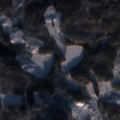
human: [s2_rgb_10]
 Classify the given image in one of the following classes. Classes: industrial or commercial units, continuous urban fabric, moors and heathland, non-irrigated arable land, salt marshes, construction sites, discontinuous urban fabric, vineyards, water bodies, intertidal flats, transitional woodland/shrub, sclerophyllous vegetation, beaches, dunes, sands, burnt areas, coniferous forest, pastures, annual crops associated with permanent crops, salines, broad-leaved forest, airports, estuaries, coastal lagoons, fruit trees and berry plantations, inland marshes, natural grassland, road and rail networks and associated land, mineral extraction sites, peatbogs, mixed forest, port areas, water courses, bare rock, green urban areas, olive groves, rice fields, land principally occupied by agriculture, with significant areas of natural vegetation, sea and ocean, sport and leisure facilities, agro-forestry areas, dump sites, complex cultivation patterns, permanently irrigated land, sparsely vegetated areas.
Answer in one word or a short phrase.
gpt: coniferous forest, mixed forest, transitional woodland/shrub